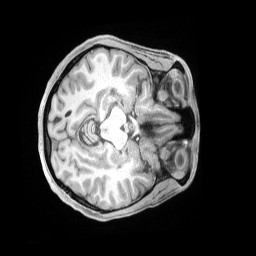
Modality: T1w
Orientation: axial
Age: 31
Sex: female
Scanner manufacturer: siemens
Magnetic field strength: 3 T
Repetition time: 2 s
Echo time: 0.00211 s